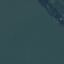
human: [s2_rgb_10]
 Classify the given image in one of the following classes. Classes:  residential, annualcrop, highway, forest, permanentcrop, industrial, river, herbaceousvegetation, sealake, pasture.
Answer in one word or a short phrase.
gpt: SeaLake